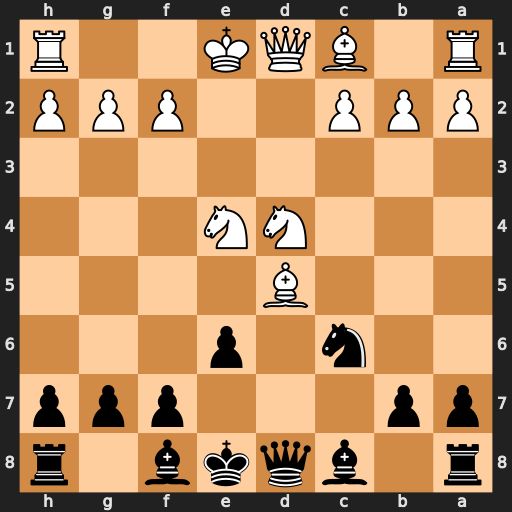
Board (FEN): r1bqkb1r/pp3ppp/2n1p3/3B4/3NN3/8/PPP2PPP/R1BQK2R
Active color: b
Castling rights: KQkq
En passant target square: -
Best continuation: Qxd5